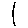
Label: line